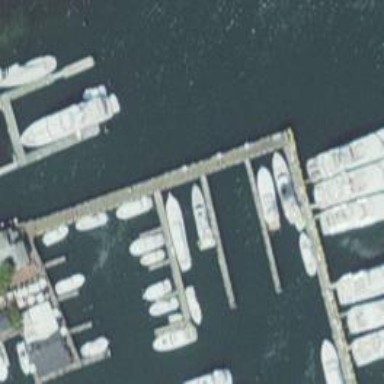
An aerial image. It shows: Man-made pier.